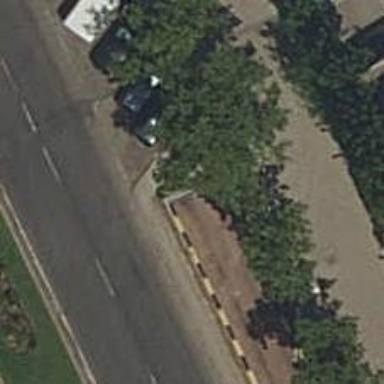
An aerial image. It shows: Parking entrance.